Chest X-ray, AP view. Patient: 45 years old, sex M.
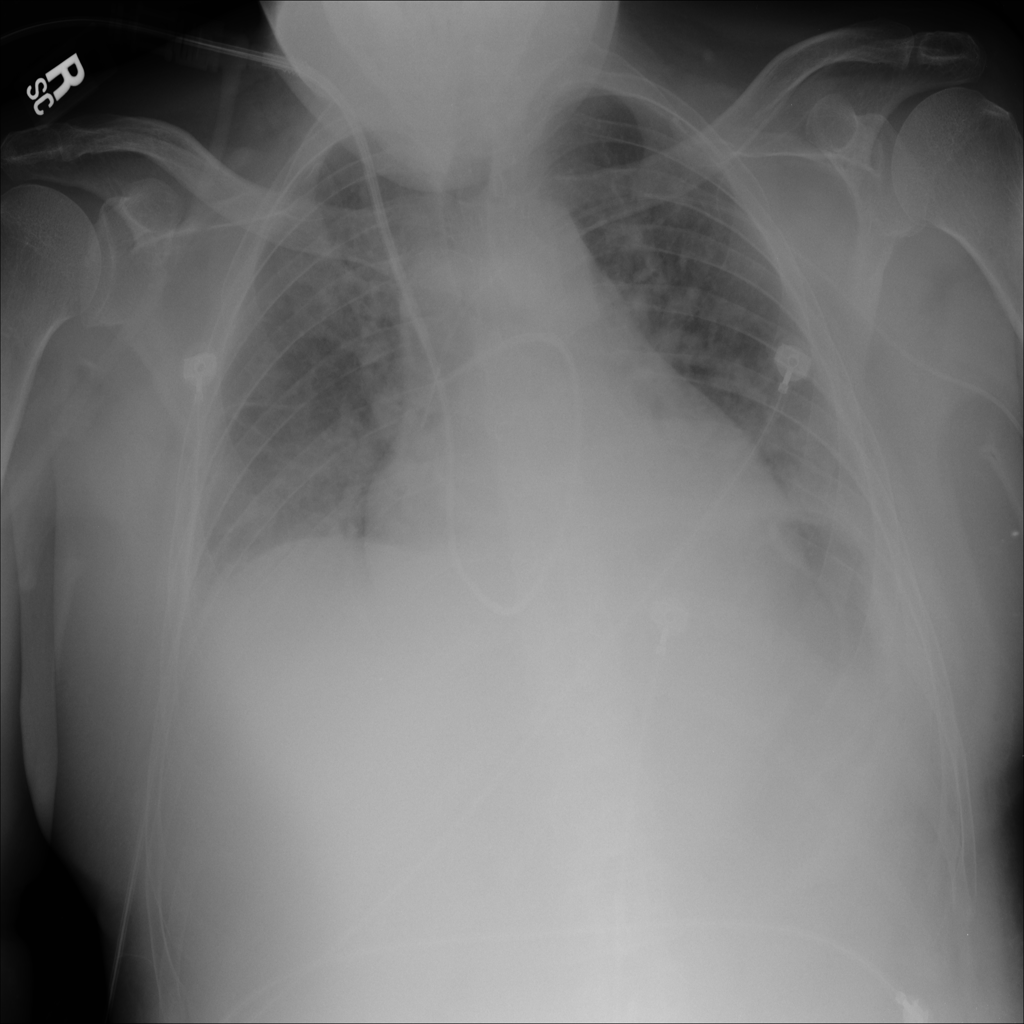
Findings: Effusion, Infiltration